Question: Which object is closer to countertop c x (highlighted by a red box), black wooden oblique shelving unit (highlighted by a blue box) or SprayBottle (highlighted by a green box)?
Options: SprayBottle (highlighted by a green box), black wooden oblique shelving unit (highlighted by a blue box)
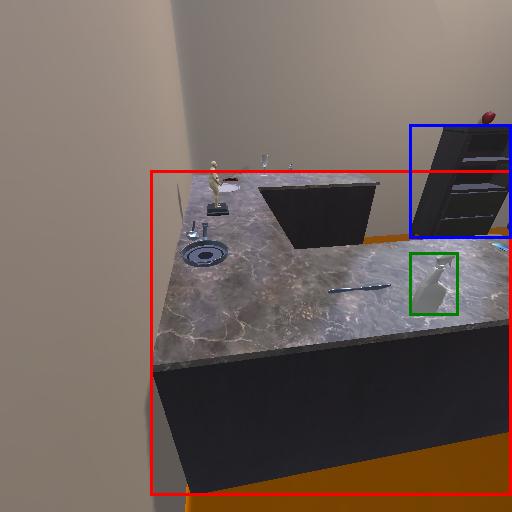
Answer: SprayBottle (highlighted by a green box)